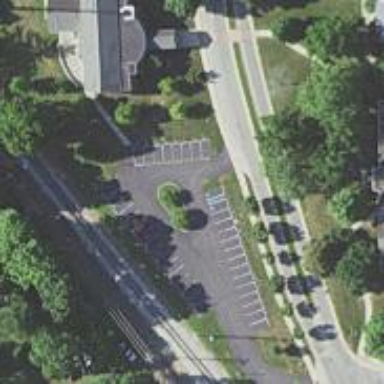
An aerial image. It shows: Parking area.